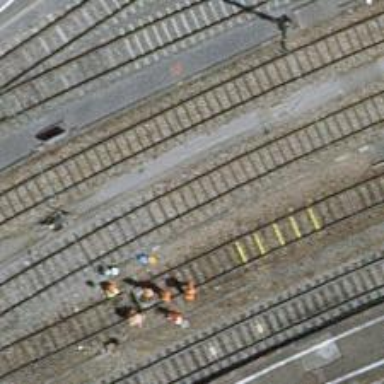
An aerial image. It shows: Railway yard with electrified contact lines.